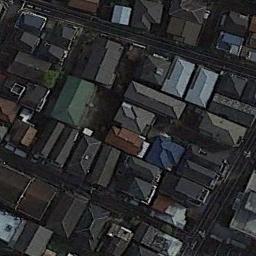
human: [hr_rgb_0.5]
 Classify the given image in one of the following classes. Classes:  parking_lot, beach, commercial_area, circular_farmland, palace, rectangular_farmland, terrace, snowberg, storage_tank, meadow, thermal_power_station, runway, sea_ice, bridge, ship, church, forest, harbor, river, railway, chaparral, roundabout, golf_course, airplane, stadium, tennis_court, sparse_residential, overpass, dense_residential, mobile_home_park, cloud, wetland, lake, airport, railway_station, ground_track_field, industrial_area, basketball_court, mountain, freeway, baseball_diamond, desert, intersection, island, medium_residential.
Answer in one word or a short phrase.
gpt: dense_residential